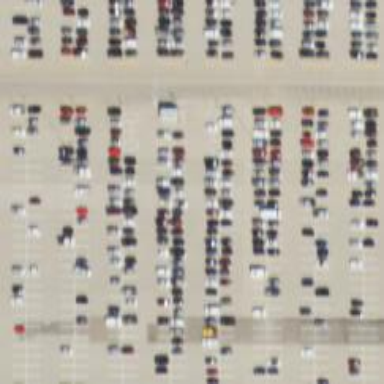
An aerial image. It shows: Parking space is available.